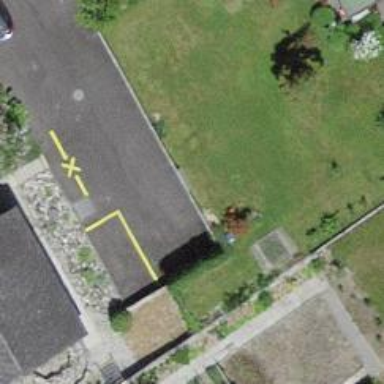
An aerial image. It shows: Asphalt road in residential area.